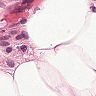
Metastatic tissue present: no